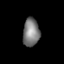
Tissue: lung
Cell type: Endothelial cells
Senescence score: 0.5711
Nuclear area (px): 457
Mean DAPI intensity: 123.022